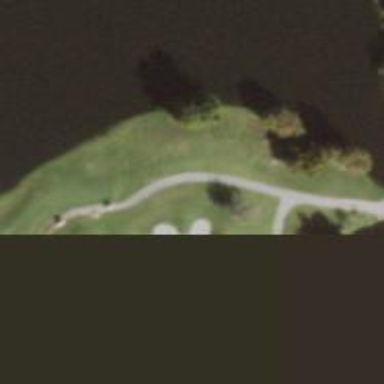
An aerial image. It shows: Area with grass used as rough in golf course.